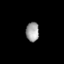
Tissue: skin
Cell type: Others
Senescence score: 0.1109
Nuclear area (px): 249
Mean DAPI intensity: 156.964